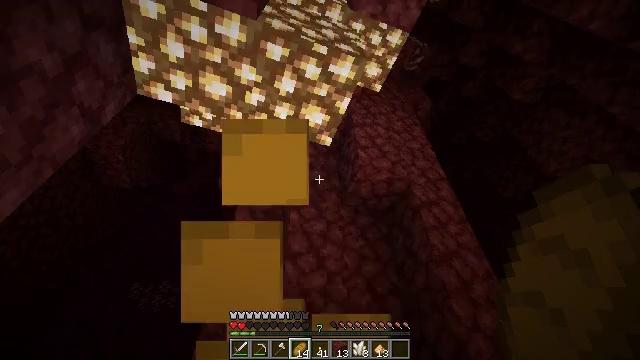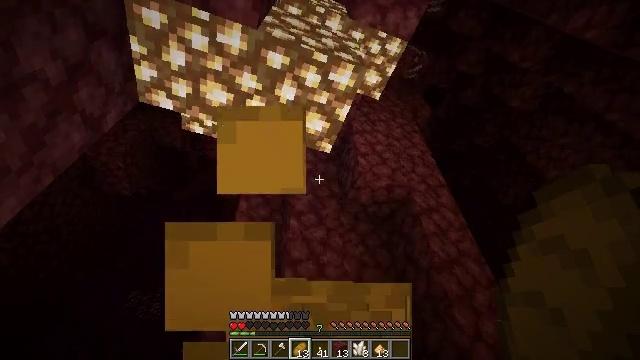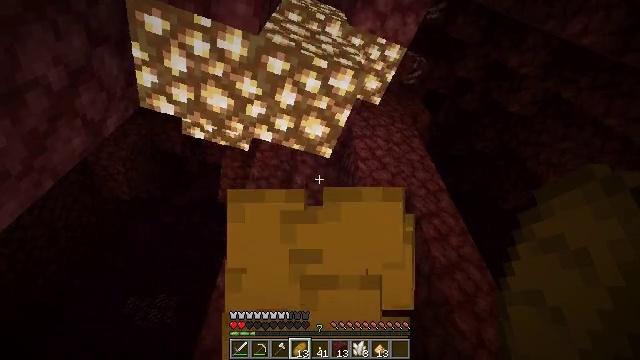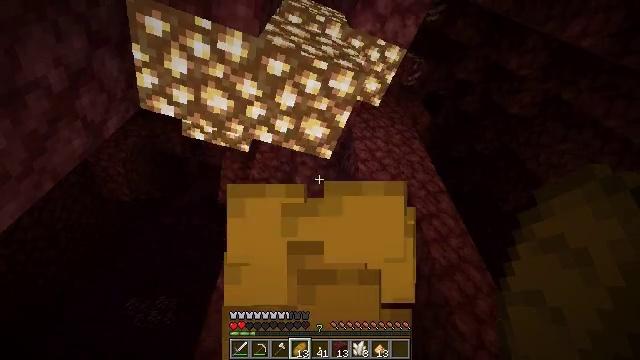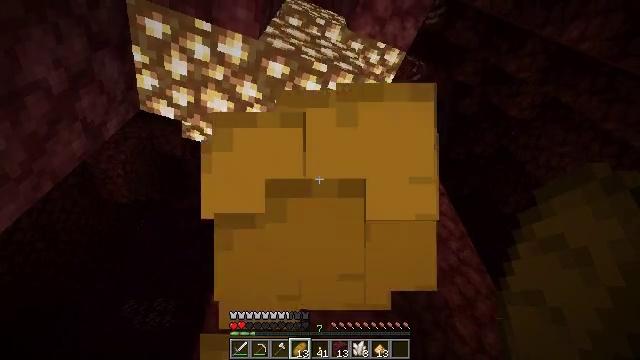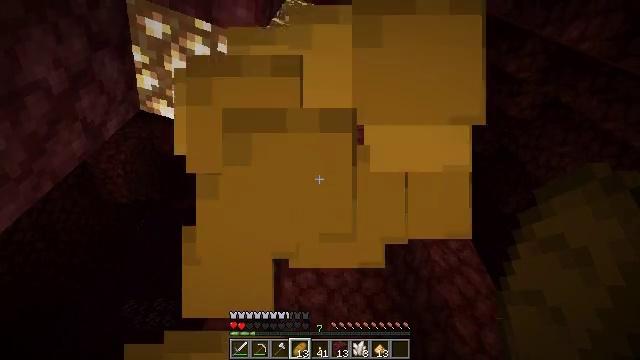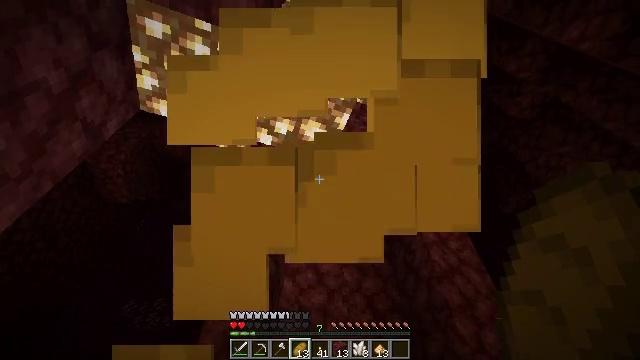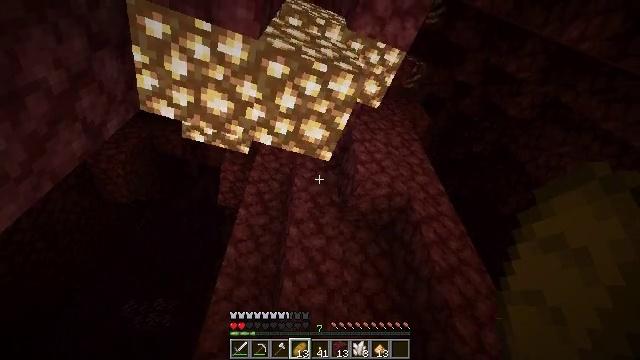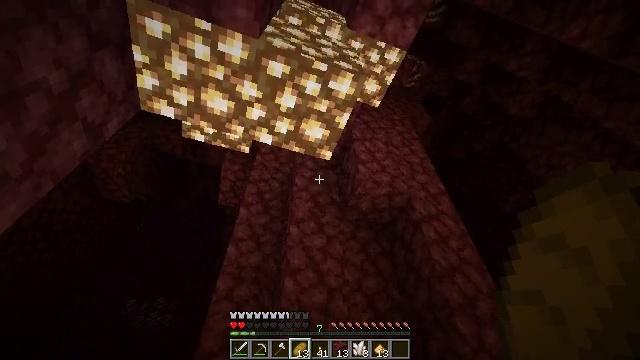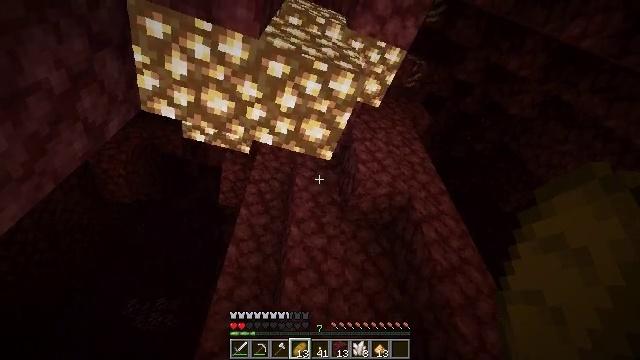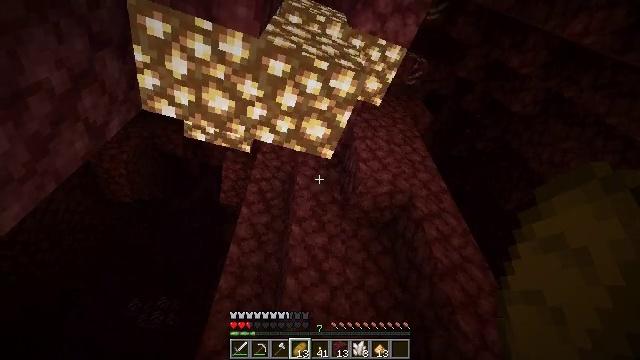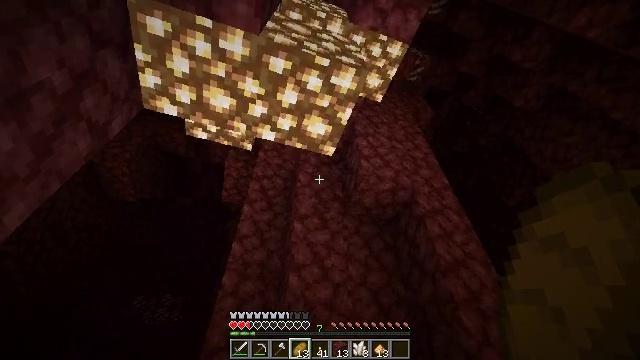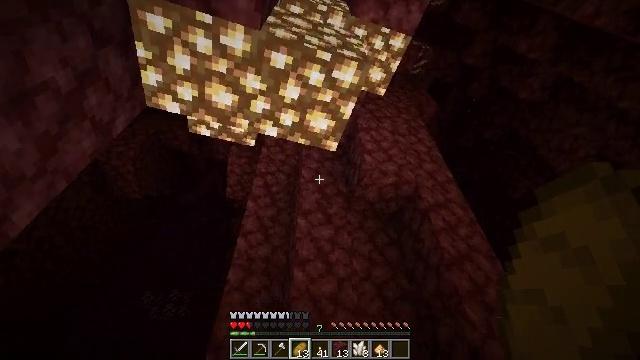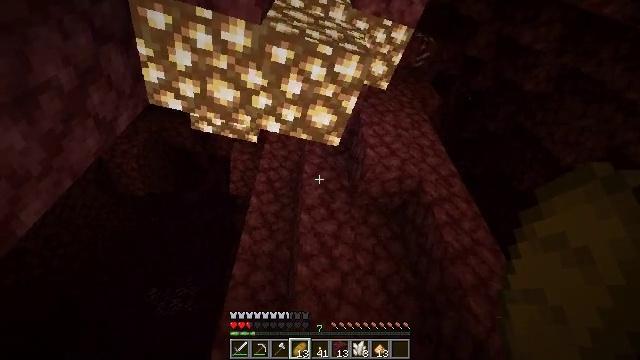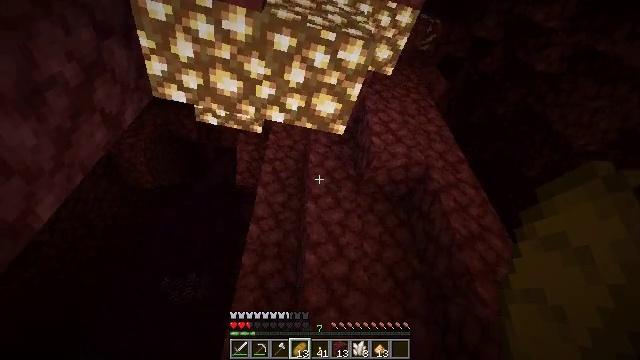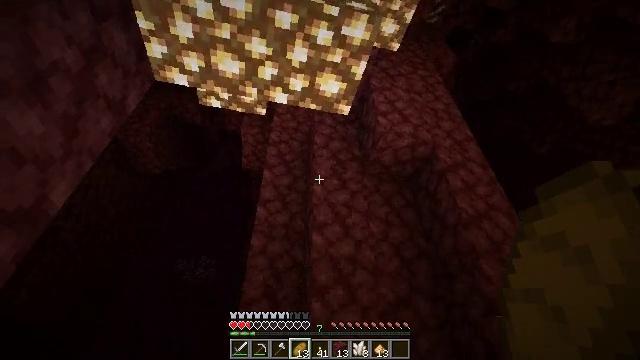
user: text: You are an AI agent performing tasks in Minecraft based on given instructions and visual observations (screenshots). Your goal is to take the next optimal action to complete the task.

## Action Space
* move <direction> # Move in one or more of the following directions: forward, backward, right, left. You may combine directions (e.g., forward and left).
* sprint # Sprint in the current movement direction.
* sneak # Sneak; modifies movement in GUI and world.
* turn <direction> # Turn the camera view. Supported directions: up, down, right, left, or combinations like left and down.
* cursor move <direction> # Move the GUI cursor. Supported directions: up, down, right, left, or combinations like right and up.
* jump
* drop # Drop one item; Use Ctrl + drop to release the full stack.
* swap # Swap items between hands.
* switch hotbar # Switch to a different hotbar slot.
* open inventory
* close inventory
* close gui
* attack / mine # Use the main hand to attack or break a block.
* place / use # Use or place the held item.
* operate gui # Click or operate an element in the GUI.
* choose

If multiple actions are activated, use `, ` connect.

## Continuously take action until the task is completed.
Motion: motion action
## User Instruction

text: Break the glowstone to gather its dust.
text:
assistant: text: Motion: turn up, use / place
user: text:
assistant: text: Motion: turn up, use / place
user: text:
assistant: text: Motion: use / place
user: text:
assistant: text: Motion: use / place
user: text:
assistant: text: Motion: use / place
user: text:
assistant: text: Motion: no_op
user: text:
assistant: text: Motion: no_op
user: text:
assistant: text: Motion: no_op
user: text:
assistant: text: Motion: no_op
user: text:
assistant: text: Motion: no_op
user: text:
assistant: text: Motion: no_op
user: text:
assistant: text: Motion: turn left and down
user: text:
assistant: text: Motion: turn down
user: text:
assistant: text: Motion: turn left and down
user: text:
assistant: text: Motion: turn left and down
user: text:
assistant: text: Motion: turn left and down
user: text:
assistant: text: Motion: turn left and down
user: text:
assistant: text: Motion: turn left and down
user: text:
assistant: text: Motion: turn up
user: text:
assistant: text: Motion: turn up
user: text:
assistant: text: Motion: turn left and up
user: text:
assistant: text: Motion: turn left and up
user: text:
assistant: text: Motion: turn left and down
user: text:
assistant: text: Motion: no_op
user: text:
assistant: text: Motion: no_op
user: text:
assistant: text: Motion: no_op
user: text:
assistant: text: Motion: no_op
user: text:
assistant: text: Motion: switch to hotbar 2
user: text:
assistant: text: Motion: switch to hotbar 2
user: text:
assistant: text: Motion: turn left and up, switch to hotbar 2